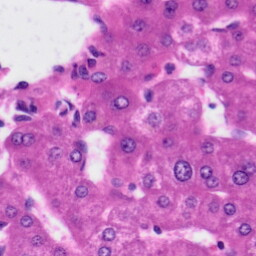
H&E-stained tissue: Liver